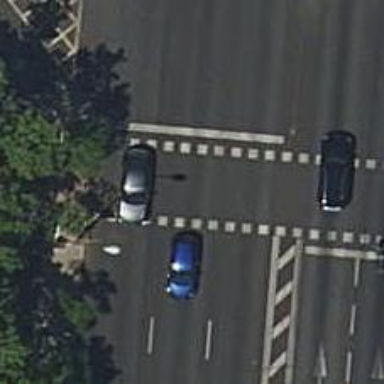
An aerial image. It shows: Crossing with traffic signals.